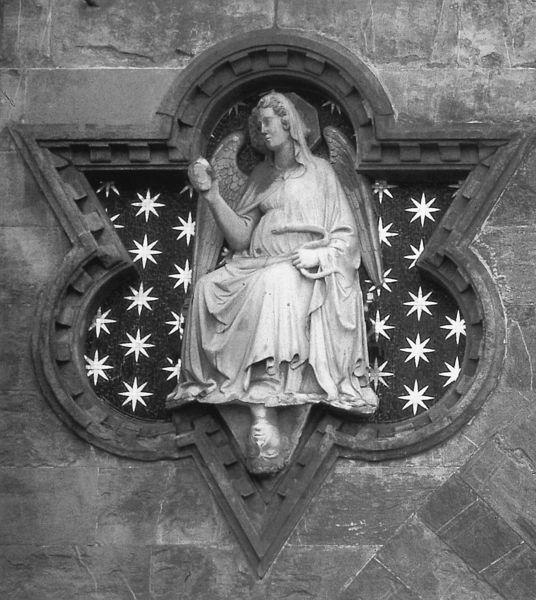
Titel: Tugendallegorien (Loggia della Signoria)
Künstler: Giovanni d’Ambrogio
Standort: Florenz, Loggia della Signoria (EU - I - Toskana)
Schlagwörter: flügel, hand, kopf, weiß, dreieck, frau, schwarz, wand, falten, federn, gewand, rund, engel, dick, bauch, bauchnabel, schwanger, foto, fotografie, stern, sterne, schlange, heiligenschein, herz, fresko, 7, fruan